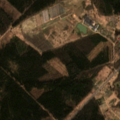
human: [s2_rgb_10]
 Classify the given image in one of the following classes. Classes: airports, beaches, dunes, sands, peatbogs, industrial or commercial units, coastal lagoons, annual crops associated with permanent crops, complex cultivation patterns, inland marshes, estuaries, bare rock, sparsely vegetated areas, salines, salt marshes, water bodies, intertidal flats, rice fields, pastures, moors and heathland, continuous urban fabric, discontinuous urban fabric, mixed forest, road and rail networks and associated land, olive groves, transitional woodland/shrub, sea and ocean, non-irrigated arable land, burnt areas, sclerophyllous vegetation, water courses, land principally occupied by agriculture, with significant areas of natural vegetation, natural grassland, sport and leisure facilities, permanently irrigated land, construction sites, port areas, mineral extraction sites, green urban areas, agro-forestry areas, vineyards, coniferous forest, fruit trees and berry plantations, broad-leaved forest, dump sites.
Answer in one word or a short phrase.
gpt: discontinuous urban fabric, complex cultivation patterns, coniferous forest, mixed forest, transitional woodland/shrub